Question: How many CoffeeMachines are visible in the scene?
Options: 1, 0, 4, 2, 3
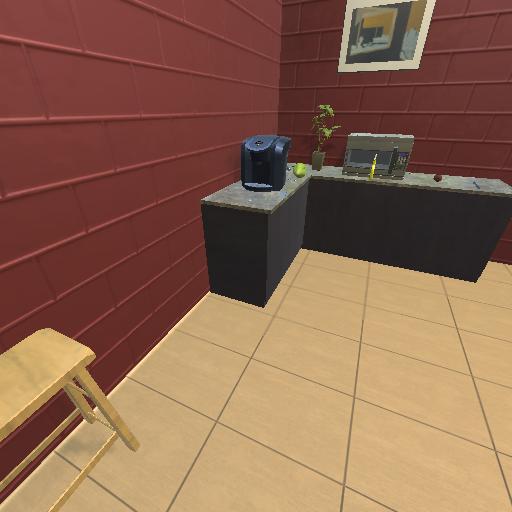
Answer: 1